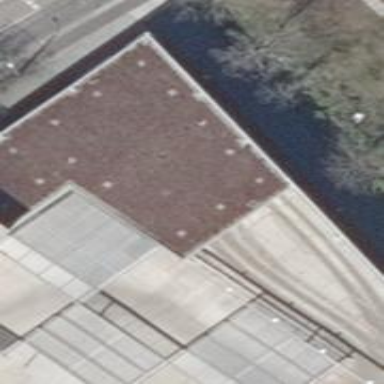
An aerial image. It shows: Multi-storey concrete parking facility.